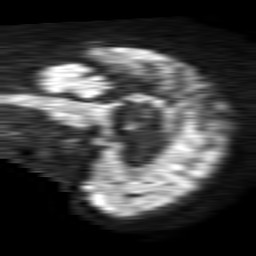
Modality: TRACE
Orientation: sagittal
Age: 75
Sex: female
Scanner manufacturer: philips
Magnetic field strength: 1.5 T
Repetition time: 4.6 s
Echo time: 0.08631 s